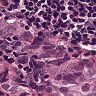
Metastatic tissue present: yes